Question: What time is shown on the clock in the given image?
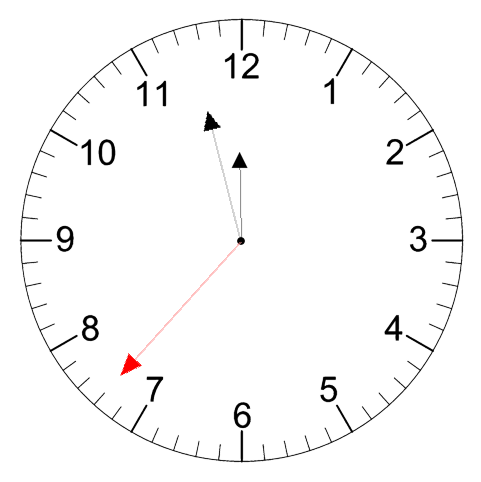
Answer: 11:57:37